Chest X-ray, PA view. Patient: 63 years old, sex M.
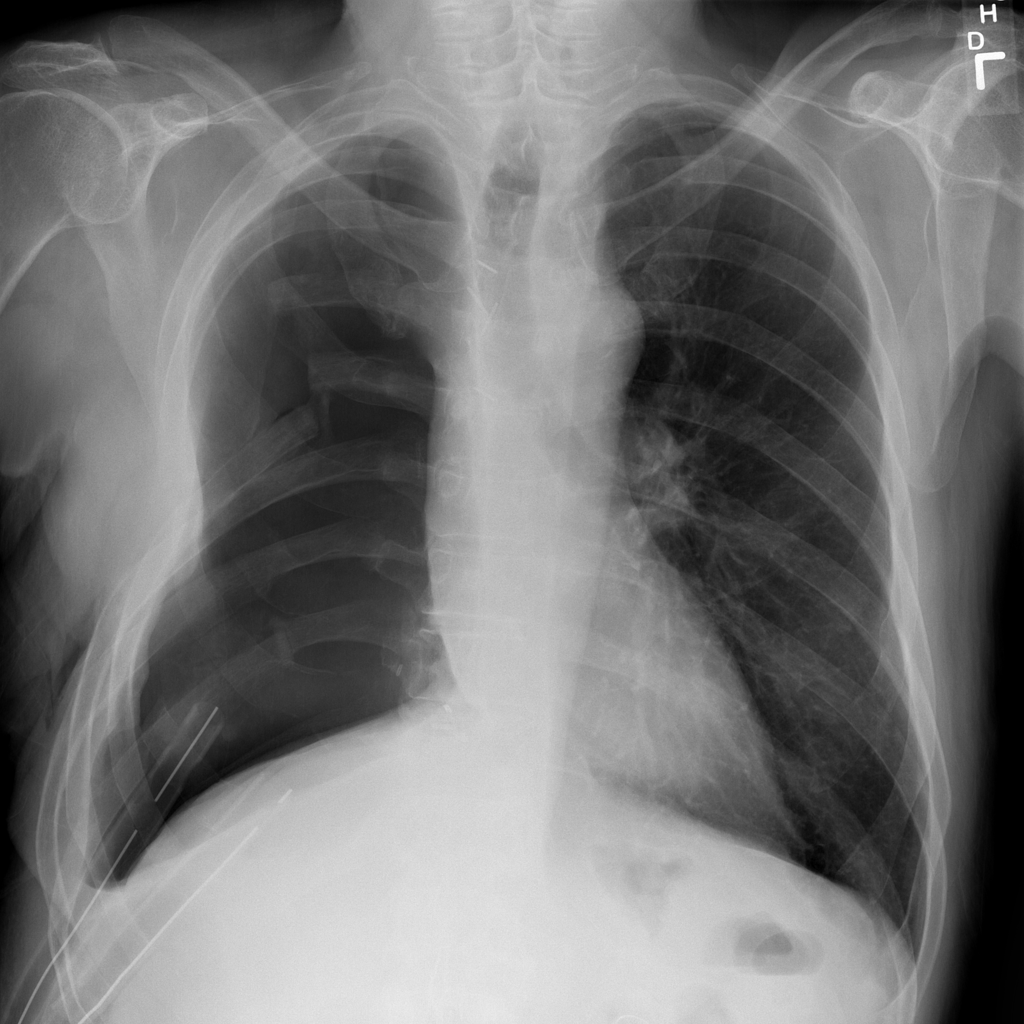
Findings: No Finding